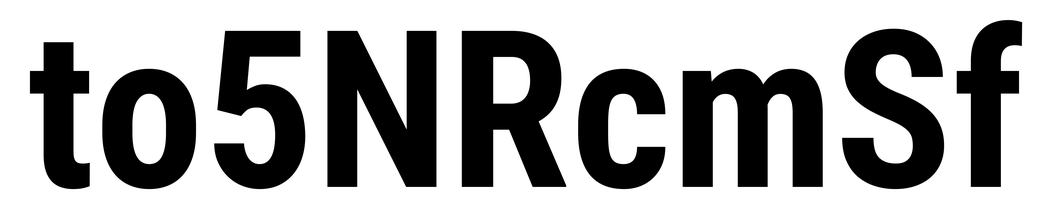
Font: Roboto_Condensed_Bold